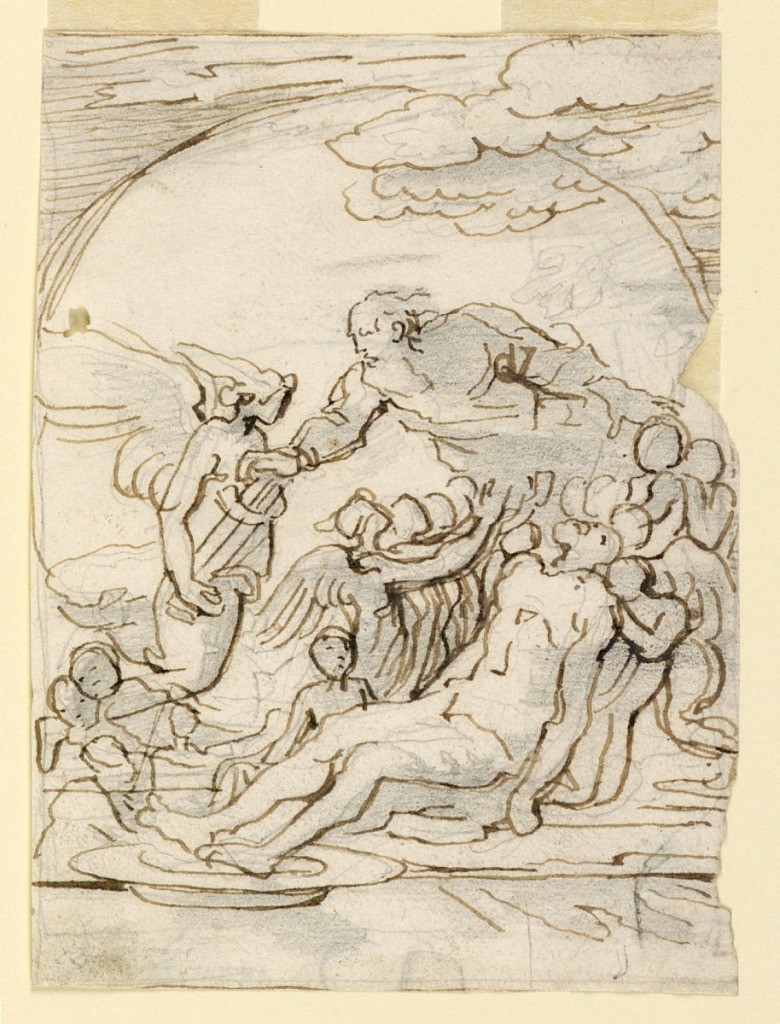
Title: Sketch, Deposition (?) with Heavenly Figures
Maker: Fortunato Duranti, Italian, 1787 - 1863
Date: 1820–1850
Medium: Pen and ink, graphite, on paper
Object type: Drawing
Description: Sketch, Deposition (?) with Heavenly Figures.